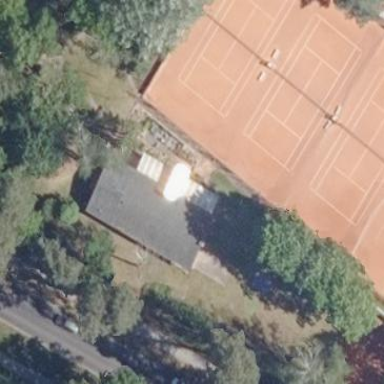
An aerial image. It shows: Sports centre dedicated to tennis.